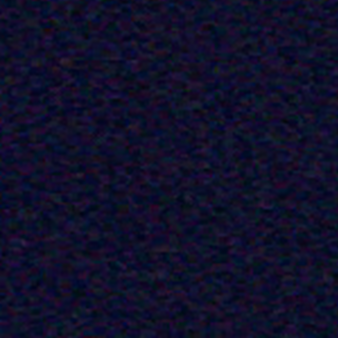
Label: other